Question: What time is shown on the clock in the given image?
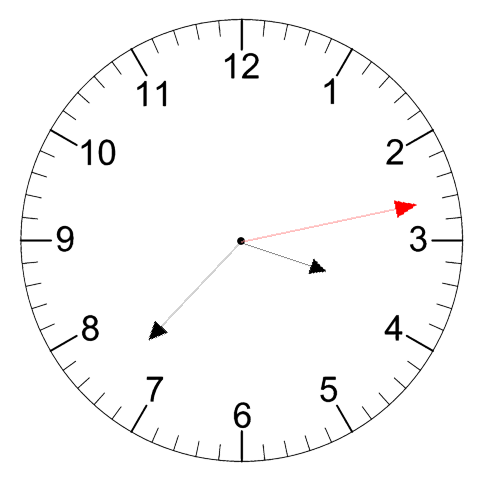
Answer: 03:37:13